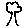
Label: tree